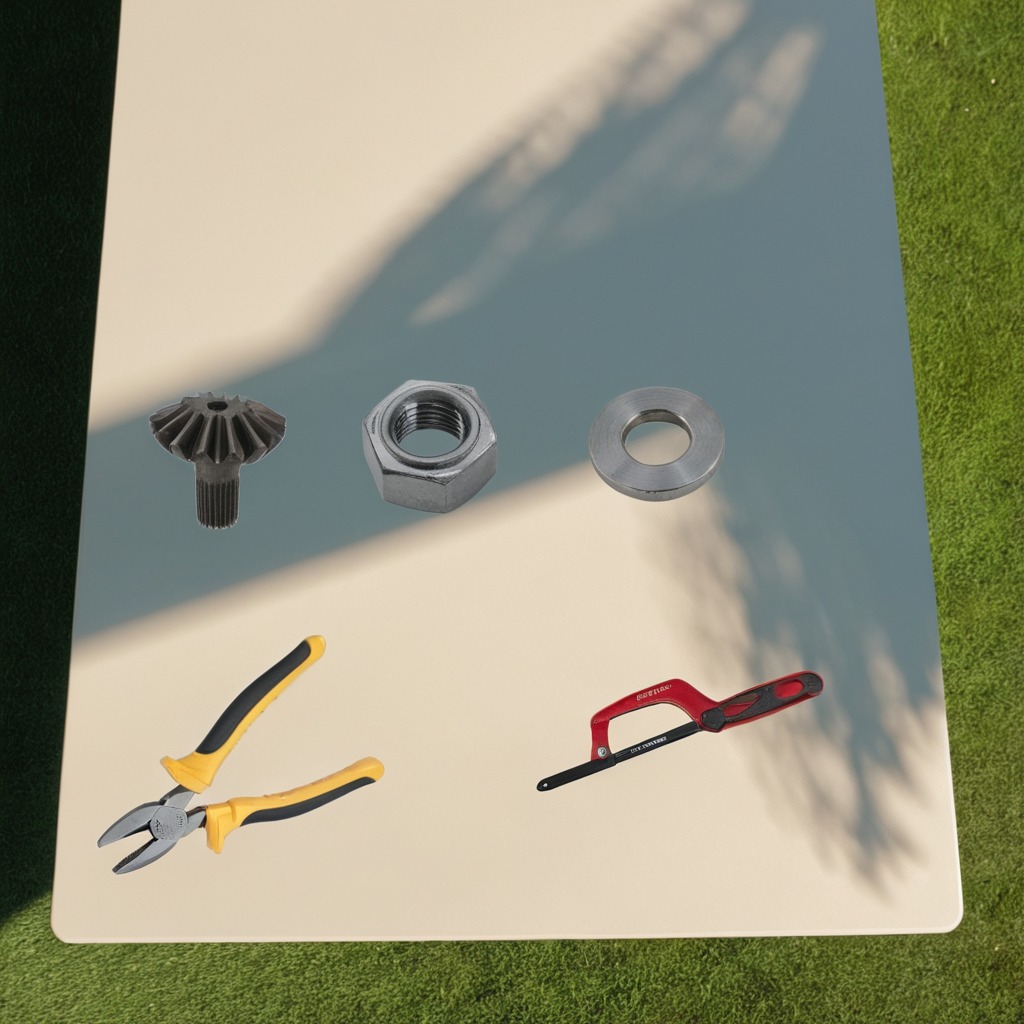
A steel gear with teeth, a flat metal washer, pliers, a hand held metal saw, and a metal nut are lying on the table.